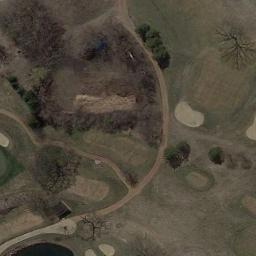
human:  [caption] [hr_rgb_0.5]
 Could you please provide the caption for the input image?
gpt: Many trees are near the golf course .

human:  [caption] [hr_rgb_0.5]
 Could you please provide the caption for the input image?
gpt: There are a few bunkers and a few paths on the large lawn on the golf course and many withered trees .

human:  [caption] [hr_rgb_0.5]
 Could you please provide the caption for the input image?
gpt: There are more than a dozen bunkers and winding paths in this area .

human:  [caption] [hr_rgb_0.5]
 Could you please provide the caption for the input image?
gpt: The golf course has some fairways, Barrier trees and sandpits and a road goes through the golf course .

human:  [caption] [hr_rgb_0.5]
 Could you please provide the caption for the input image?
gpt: There are some brown trees on the golf course .